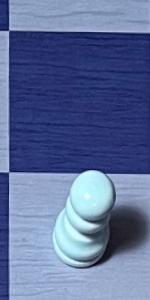
Label: Pawn_White